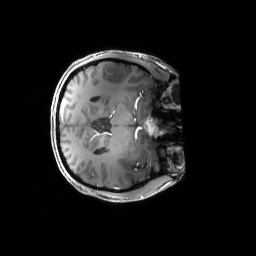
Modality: T1w
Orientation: axial
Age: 27
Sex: male
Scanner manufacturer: siemens
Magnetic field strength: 6.98 T
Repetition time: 2.37 s
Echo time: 0.00231 s